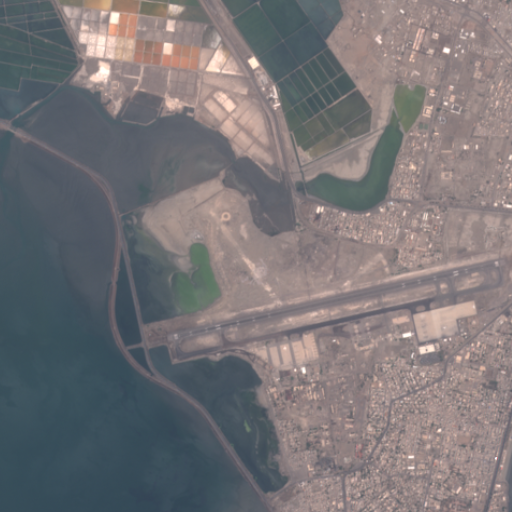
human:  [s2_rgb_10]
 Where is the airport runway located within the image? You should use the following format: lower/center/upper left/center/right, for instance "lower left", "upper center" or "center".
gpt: The airport runway is located in the center right of the image.
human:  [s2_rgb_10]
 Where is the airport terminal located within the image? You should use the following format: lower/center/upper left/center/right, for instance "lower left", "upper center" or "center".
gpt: The airport terminal is located in the lower right of the image.
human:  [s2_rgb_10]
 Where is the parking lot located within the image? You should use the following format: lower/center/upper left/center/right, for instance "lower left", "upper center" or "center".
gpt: The parking lot is located in the lower right of the image.
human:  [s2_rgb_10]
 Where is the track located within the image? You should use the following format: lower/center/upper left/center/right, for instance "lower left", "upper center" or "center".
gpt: There is no track in the image.